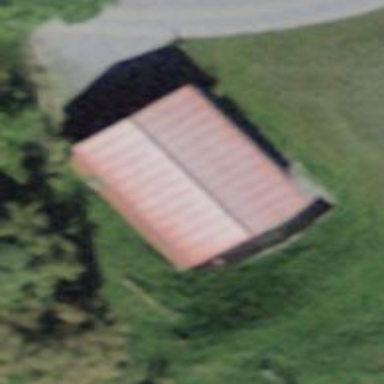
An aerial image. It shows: Shed.